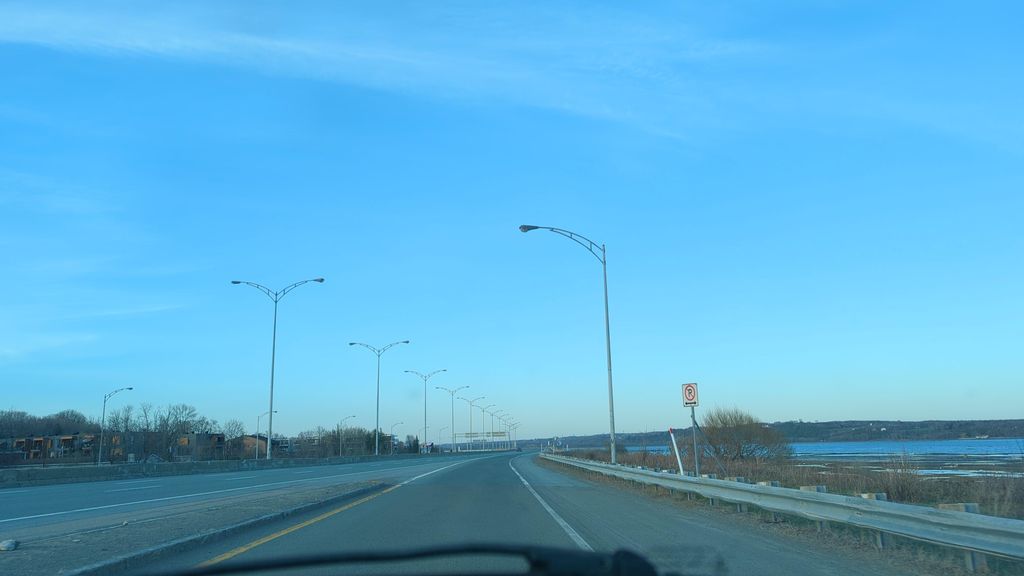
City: quebec_city